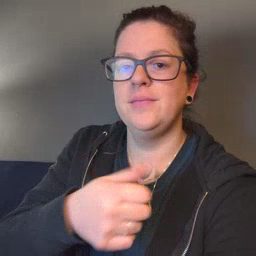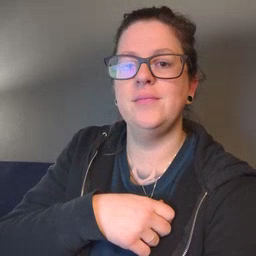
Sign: not